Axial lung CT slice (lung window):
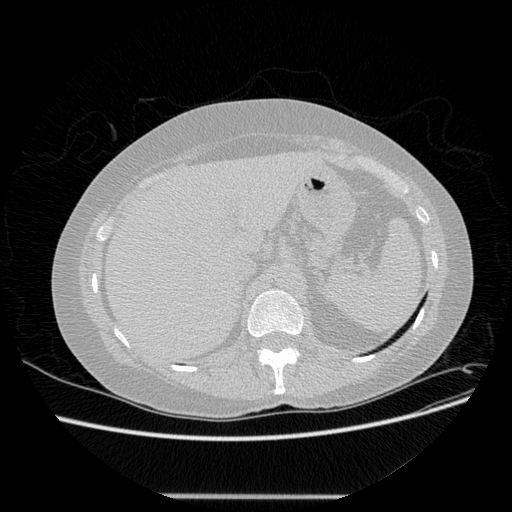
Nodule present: no